Question: My folder Structure look like this :

The code inside of server.js :
'''
const express = require('express');
const app = express();
const port = process.env.PORT || 5000;
// console.log that your server is up and running
app.listen(port, () => console.log('Listening on port ${port}'));
// create a GET route
app.get('/express_backend', (req, res) => {
res.send({ express: 'YOUR EXPRESS BACKEND IS CONNECTED TO REACT' });
});
'''
The code inside of App.js (reside in client folder) :
'''
import React, { Component } from 'react';
import logo from './logo.svg';
import './App.css';
class App extends Component {
state = {
data: null
};
componentDidMount() {
// Call our fetch function below once the component mounts
this.callBackendAPI().then(res => this.setState({ data: res.express })).catch(err => console.log(err));
}
// Fetches our GET route from the Express server. (Note the route we are fetching matches the GET route from server.js
callBackendAPI = async () => {
const response = await fetch('/express_backend');
const body = await response.json();
if (response.status !== 200) {
throw Error(body.message)
}
return body;
};
render() {
return (
<div className="App">
<header className="App-header">
<img src={logo} className="App-logo" alt="logo" />
<h1 className="App-title">Welcome to React</h1>
</header>
<p className="App-intro">{this.state.data}</p>
</div>
);
}
}
export default App;
'''
package.json :
'''
{
"name": "dtdc-inside",
"version": "1.0.0",
"description": "",
"main": "index.js",
"scripts": {
"test": "echo "Error: no test specified" && exit 1"
},
"author": "",
"license": "ISC",
"dependencies": {
"express": "^4.17.1"
},
"proxy": "http://localhost:5000/"
}
'''
I have run "node server.js" without error.
cd over to client directory and run "npm start" also without error.
But, data from server.js doesn't displayed in the browser.
I need help to understand why that happened. Thank you for your attention and forgive my poor english.
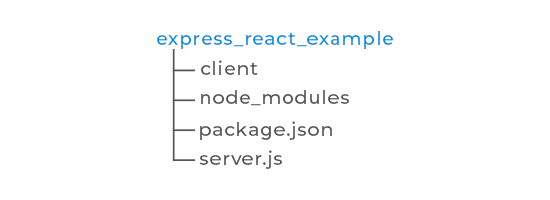
Answer: Thank you for your attention. With folder structure change (make a new folder called "backend" in the root directory, then move the file "server.js" into inside this folder), the code is now working. Thank you -